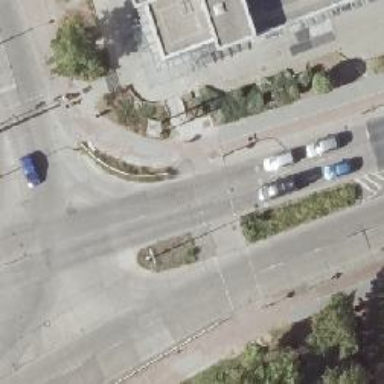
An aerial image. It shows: Crossing with traffic signals.